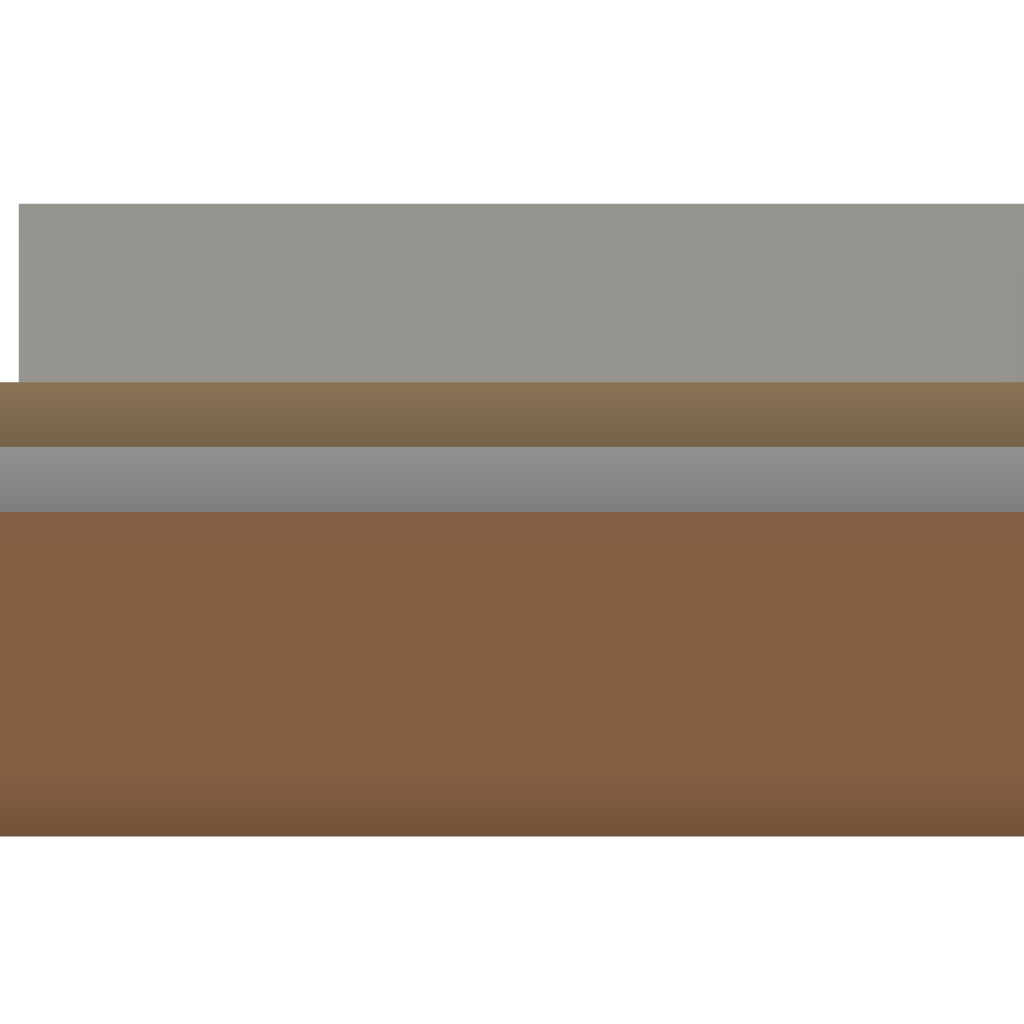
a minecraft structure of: Auto Egg Farm